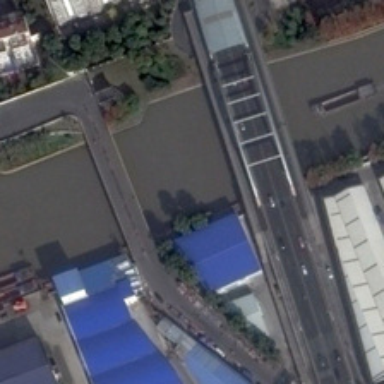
Several buildings and some green trees are in two sides of a river with two bridges over it .